Field crop: maize
Growth stage: 2
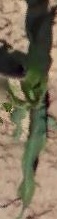
Species: maize